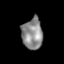
Tissue: lung
Cell type: Others
Senescence score: 0.2059
Nuclear area (px): 634
Mean DAPI intensity: 139.363